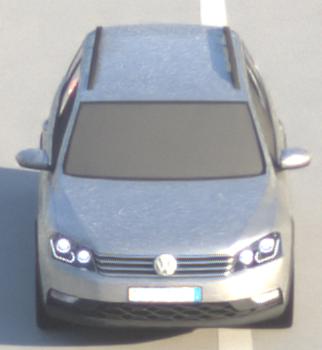
Make: VW
Model: Passat Alltrack 1.8 TSI
Detailed model: Passat (B7) Alltrack
Model produced from: 2012/03
Model produced until: 2013/06
Doors: 5
Color: white
Road condition: dry road
Daytime: sunrise or sunset
Contrast: medium contrast